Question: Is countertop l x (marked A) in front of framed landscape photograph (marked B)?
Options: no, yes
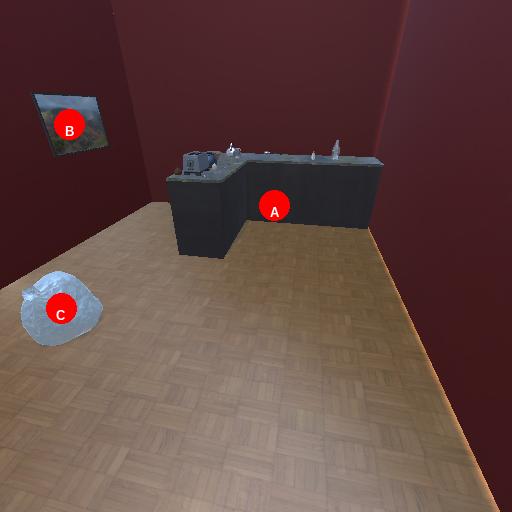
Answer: no